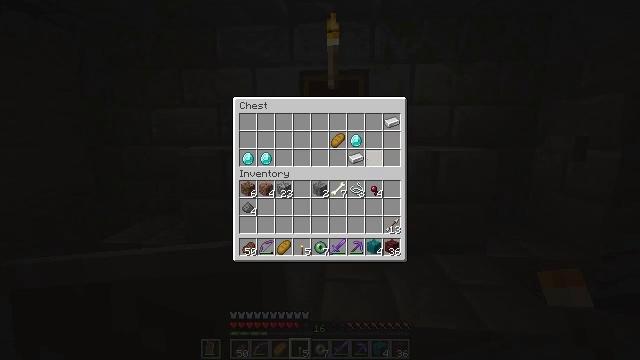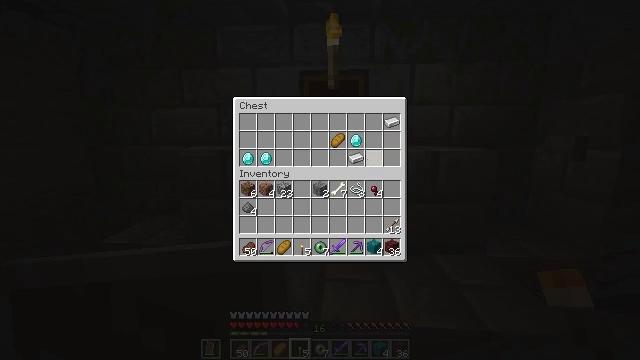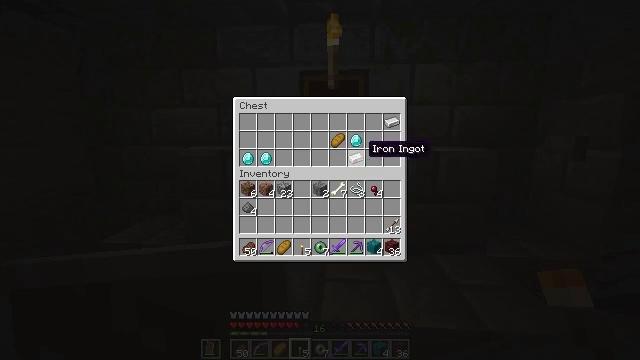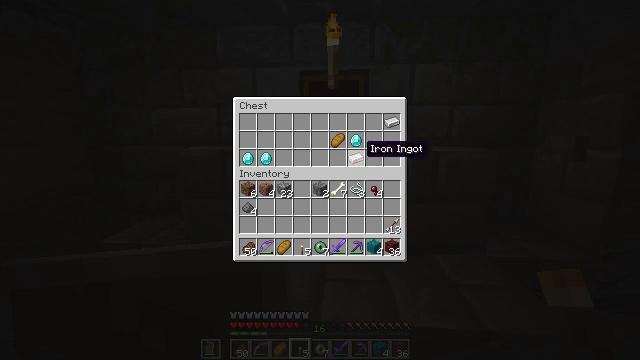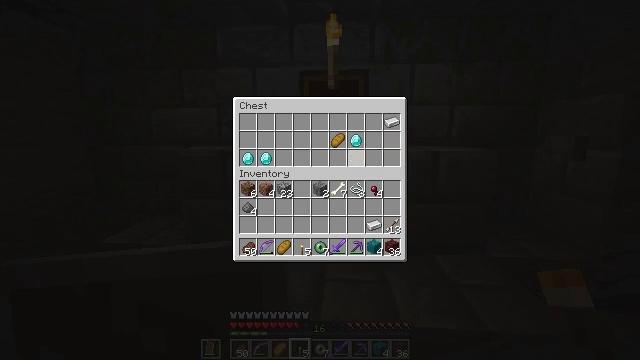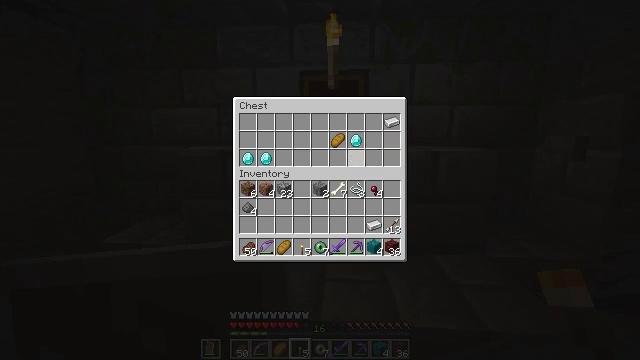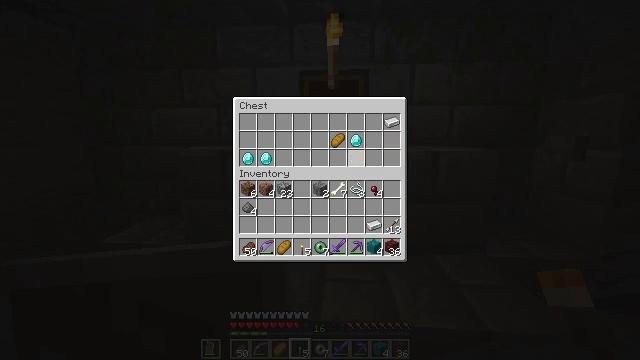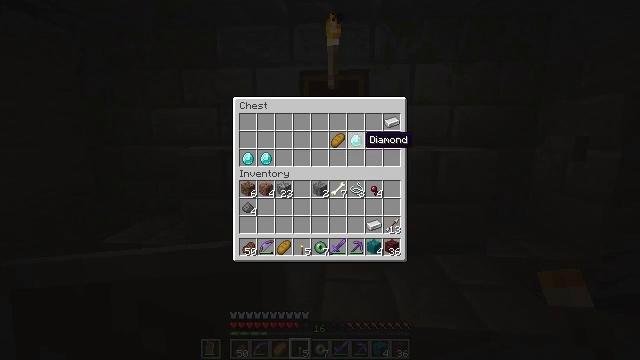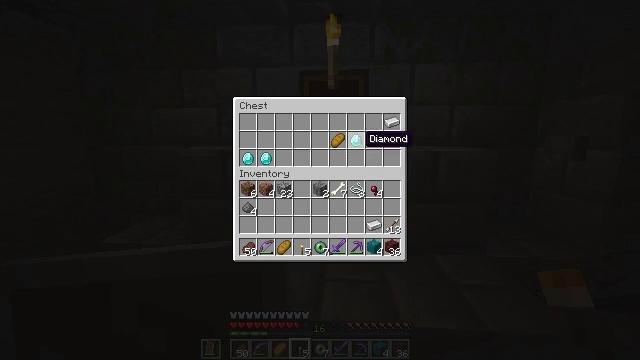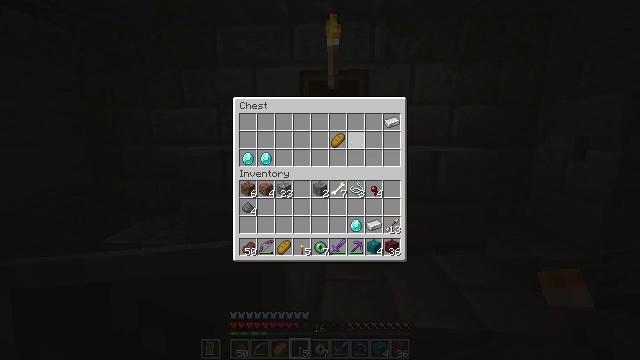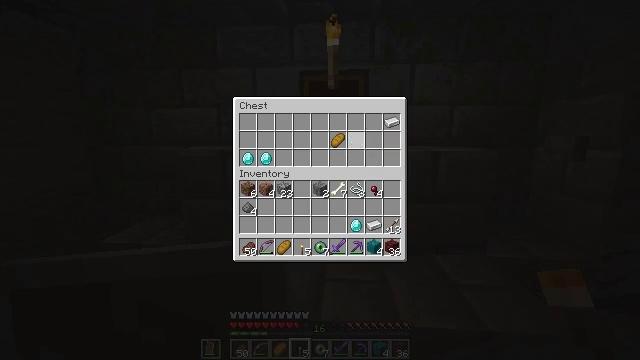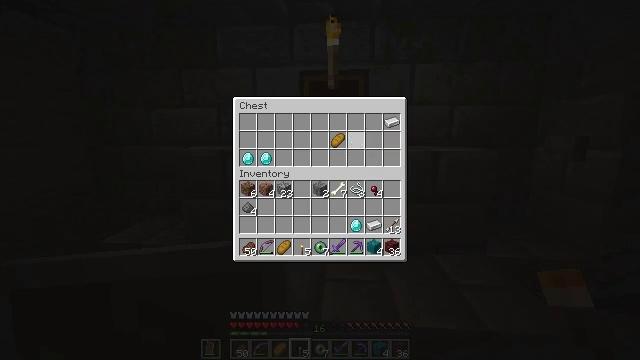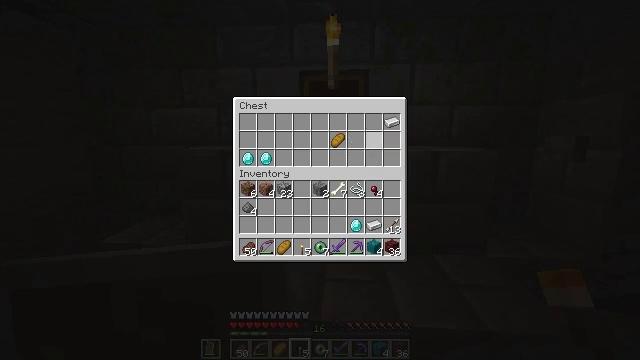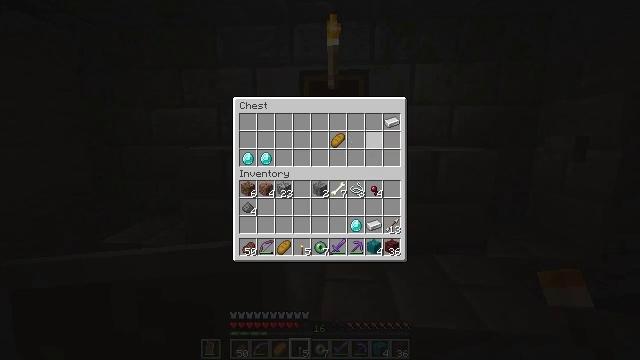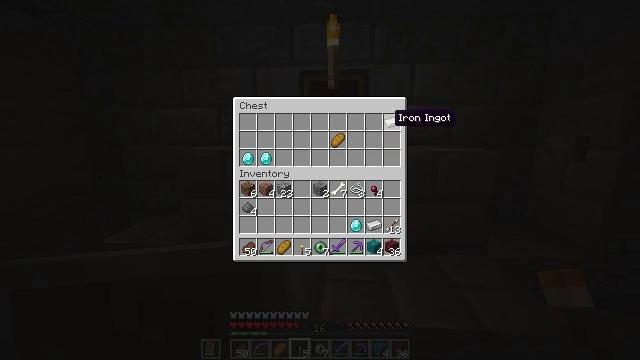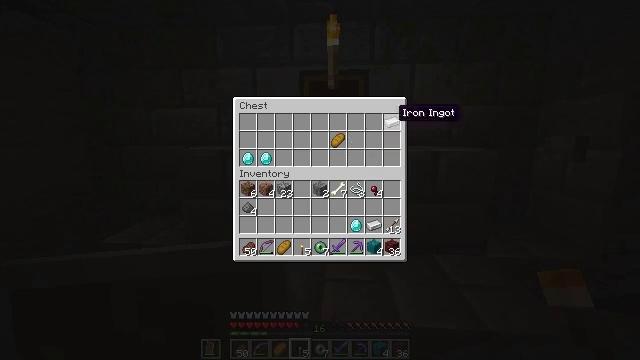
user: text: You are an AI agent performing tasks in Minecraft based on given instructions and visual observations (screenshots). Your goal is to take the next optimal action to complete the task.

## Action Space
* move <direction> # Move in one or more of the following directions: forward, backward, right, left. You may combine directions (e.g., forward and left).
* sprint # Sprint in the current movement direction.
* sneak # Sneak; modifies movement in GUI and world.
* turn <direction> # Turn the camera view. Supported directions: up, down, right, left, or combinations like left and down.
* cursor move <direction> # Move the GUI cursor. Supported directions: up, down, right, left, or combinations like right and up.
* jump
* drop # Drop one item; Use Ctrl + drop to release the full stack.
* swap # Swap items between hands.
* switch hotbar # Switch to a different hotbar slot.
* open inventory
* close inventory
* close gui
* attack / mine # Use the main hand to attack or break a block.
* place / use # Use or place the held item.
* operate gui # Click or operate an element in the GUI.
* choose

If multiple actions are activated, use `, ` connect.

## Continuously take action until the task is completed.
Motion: motion action
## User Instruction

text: Smash the iron door for recycling.
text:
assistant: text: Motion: sneak, use / place
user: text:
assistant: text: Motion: sneak, turn left
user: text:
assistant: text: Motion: sneak
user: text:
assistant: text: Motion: sneak, use / place
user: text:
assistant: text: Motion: sneak, use / place
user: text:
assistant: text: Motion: sneak
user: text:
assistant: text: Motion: sneak
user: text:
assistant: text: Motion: sneak
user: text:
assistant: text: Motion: sneak, use / place
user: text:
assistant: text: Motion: sneak, use / place
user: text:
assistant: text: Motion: sneak, use / place
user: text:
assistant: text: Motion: sneak, turn right
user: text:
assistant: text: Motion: sneak, turn right and up
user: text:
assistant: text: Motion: sneak, turn right and up
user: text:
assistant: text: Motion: sneak
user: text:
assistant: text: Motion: sneak
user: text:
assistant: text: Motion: sneak, use / place
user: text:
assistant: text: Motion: sneak, use / place
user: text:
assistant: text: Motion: sneak, use / place
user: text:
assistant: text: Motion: sneak, turn left
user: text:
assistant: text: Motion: sneak, turn left
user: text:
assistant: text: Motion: sneak
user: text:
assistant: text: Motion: sneak
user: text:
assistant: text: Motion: sneak
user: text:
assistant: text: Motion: sneak
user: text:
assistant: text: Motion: sneak, use / place
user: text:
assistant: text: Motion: sneak, turn left and down
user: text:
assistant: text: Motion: sneak
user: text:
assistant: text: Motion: sneak
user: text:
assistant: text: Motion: sneak, turn left